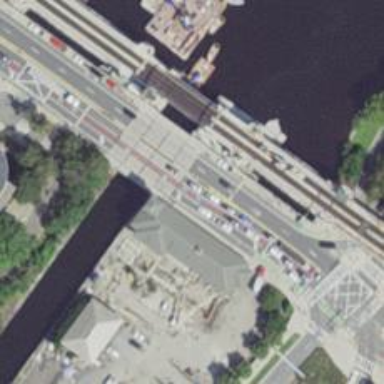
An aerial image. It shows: Primary highway crossing bascule movable bridge.